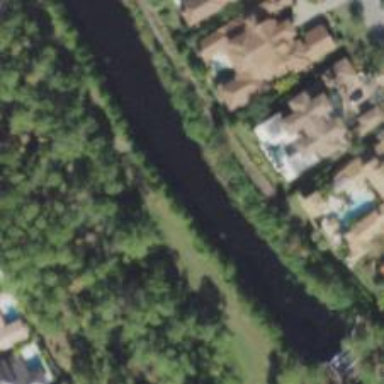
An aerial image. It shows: Canal.